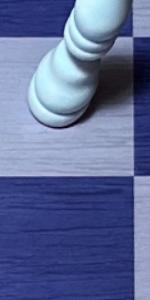
Label: Empty